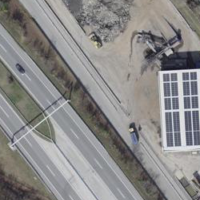
EUNIS habitat code: 57
Species observed at this site:
Corvus cornix